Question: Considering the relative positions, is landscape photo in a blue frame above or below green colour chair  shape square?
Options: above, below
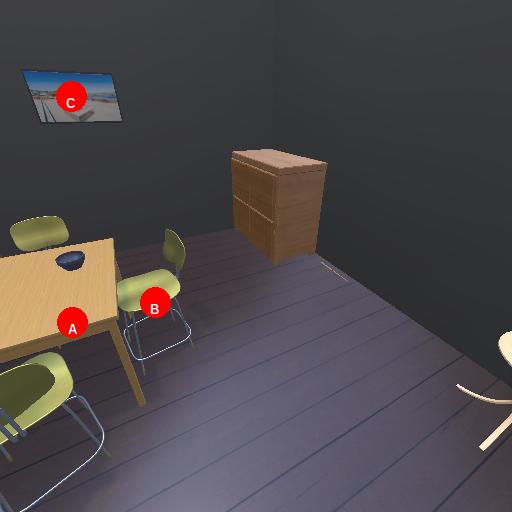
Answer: above